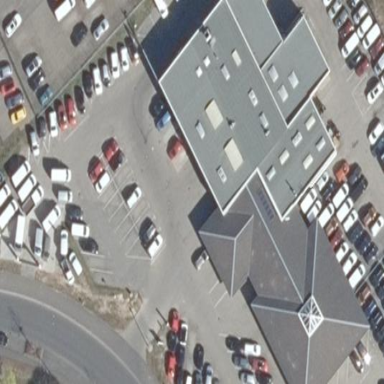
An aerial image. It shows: Car shop surrounded by fence.